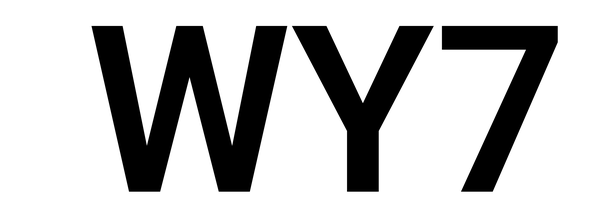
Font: Roboto_SemiBold